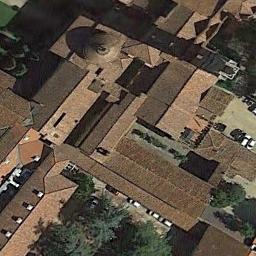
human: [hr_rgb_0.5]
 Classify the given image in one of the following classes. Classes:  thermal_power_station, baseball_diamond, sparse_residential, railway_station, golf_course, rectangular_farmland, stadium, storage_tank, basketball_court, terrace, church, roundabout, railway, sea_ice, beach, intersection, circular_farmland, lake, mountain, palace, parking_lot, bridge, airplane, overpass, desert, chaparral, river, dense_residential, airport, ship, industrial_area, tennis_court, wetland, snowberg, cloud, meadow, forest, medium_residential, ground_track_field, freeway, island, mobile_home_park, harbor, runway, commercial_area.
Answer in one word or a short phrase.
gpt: church